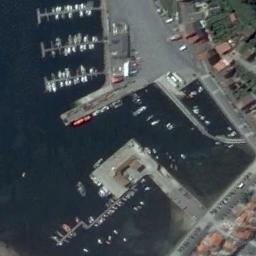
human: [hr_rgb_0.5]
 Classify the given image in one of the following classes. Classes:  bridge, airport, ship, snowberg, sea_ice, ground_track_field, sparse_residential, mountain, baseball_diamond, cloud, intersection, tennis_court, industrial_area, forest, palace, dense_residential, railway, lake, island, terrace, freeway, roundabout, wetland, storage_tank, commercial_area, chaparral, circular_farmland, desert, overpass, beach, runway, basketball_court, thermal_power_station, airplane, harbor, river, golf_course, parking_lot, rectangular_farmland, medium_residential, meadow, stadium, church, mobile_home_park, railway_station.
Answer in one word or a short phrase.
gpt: harbor